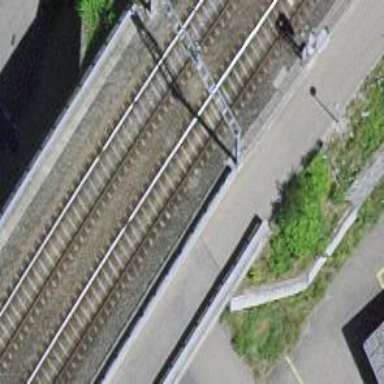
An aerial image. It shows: Railway bridge with electrified contact line. There is one track on the bridge.